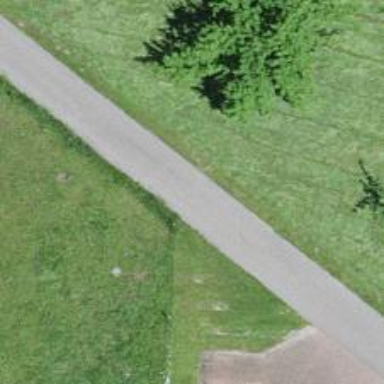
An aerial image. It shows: Compacted track road with grade3 tracktype.